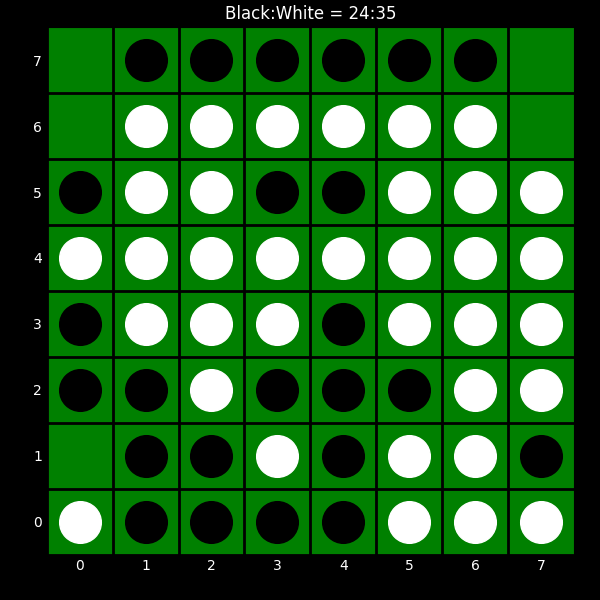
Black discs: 24
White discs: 35